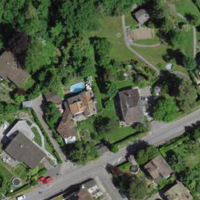
EUNIS habitat code: 54
Species observed at this site:
Convolvulus arvensis
Zoropsis spinimana
Cardamine hirsuta
Iris germanica
Vespula vulgaris
Apis mellifera
Osmia cornuta